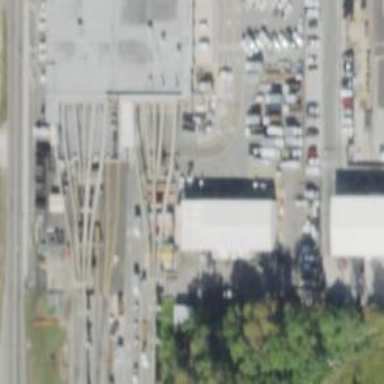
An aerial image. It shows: Yard service bridge with electrified monorail railway.